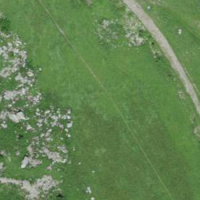
EUNIS habitat code: 23
Species observed at this site:
Anthus trivialis
Oenanthe oenanthe
Monticola saxatilis
Linaria cannabina
Anas platyrhynchos
Anthus spinoletta
Lyrurus tetrix
Prunella modularis
Montifringilla nivalis
Turdus viscivorus
Lanius collurio
Buteo buteo
Prunella collaris
Turdus torquatus
Carduelis citrinella
Cuculus canorus
Milvus milvus
Phoenicurus ochruros
Sitta europaea
Pyrrhocorax graculus
Falco tinnunculus
Motacilla alba
Periparus ater